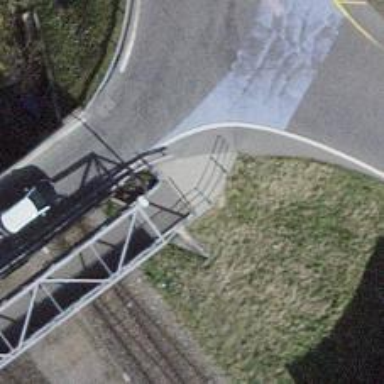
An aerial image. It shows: Sidewalk bridge over footway road.